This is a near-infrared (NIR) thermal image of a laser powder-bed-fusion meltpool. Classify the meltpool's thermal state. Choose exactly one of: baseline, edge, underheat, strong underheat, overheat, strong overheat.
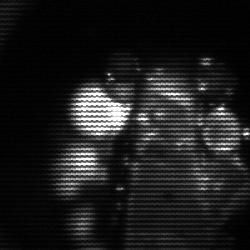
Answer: baseline